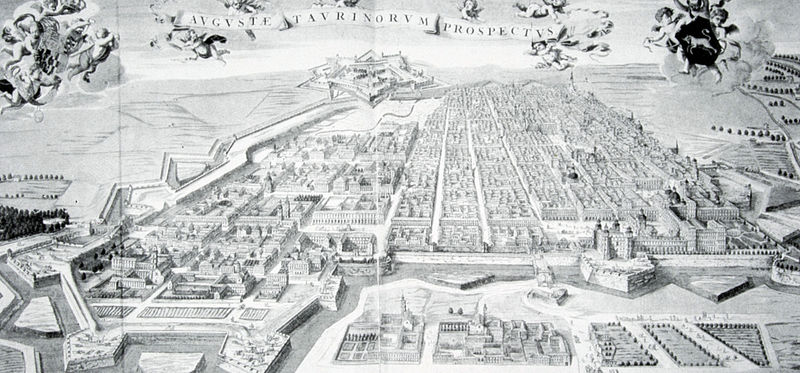
Titel: Stadtansicht von Turin
Künstler: Giovanni Tommaso Borgonio
Schlagwörter: angriff, baum, weiß, wolken, bäume, fluss, landschaft, stadt, ausschnitt, geschwungen, grau, schwarz, skizze, zeichnung, anlage, gebäude, haus, park, schloss, schachbrett, alt, architektur, barock, felder, häuser, brücke, gewässer, kanal, kirche, sträucher, wege, wiesen, wald, handel, pferd, turm, engel, garten, putte, schrift, ansicht, perspektive, vedute, wohnhäuser, studie, fahne, mauer, grafik, siebdruck, linien, zäune, markt, schriftzug, vogelperspektive, krieg, inschrift, zinnen, befestigung, anbau, aufsicht, kirchen, ortschaft, stadtansicht, straßen, berlin, burg, kloster, türme, stern, draufsicht, festung, druck, stich, auguste, militär, text, beschriftung, napoleon, rom, girlanden, quadrate, wappen, geometrisch, karte, mittelalter, graben, stadtmauer, plan, gärten, landkarte, putten, kupferstich, burggraben, putti, quadrat, raster, oktogon, achteck, schutz, römisch, lager, grundriss, zeichung, wall, latein, gartenanlage, prospekt, makett, bebauung, planstadt, planung, stadtplan, übersicht, sternförmig, stadtkarte, vedoute, wassergraben, feste, wachturm, wachtürme, bastion, zitadelle, verteidigung, wehranlage, stadtvedute, koblenz, strassenzug, schriftband, planquadrat, festungsmauer, plananlage, stadtgraben, stadtansich, aleen, bruggraben, bänder umhang, festungsstadt, garnison, garnisonsstadt, häuserblocks, prospectus, schriftbanner, stadtbefestigung, straßensystem, taurinarum, tavrinorum, trier, umfriedung, wohnviertel, schwaz weiß, stadtgrundriss, verteidigungsanlagen